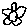
Label: flower